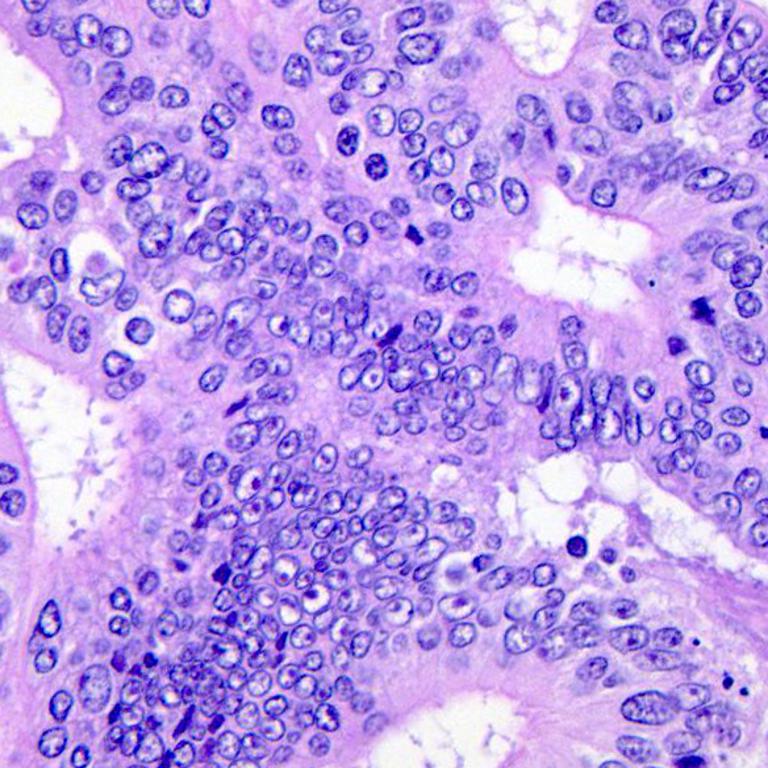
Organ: colon
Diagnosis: adenocarcinomas